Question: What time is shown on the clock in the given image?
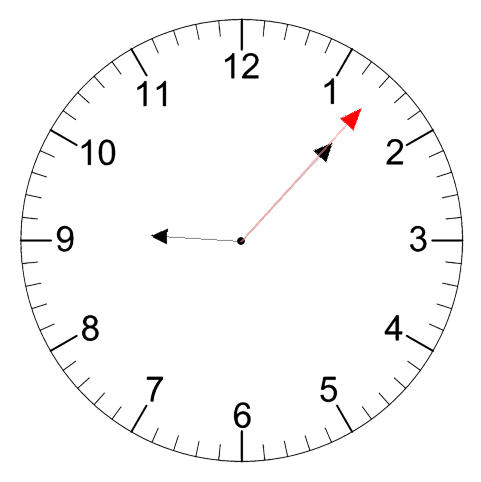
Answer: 09:07:07